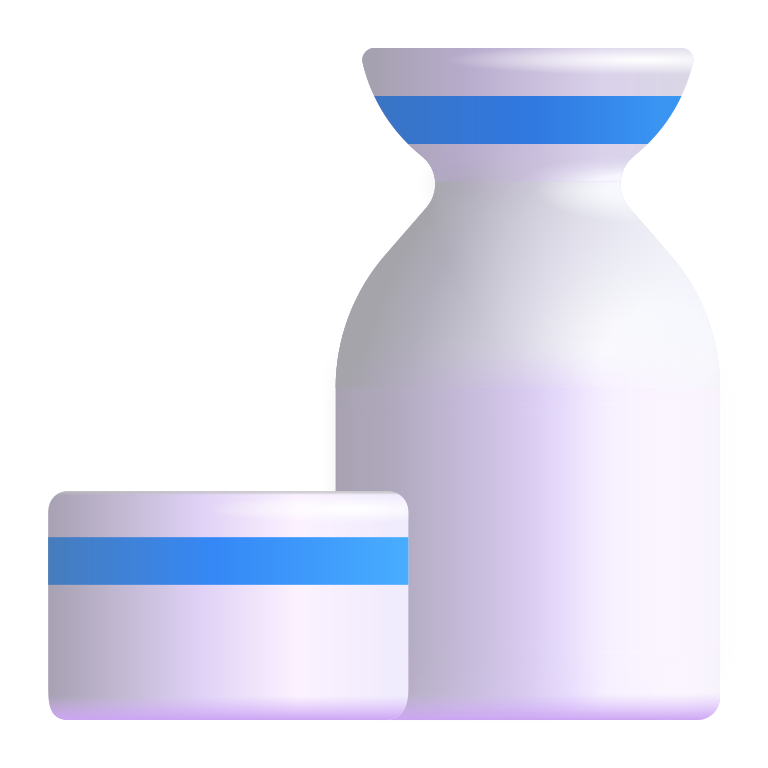
sake color